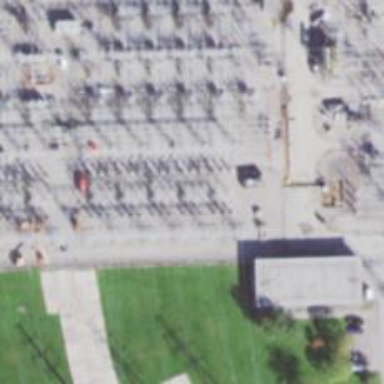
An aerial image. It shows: Switch used for power control.